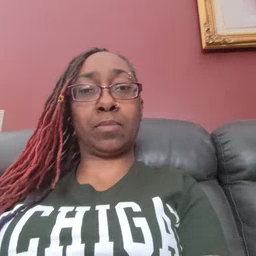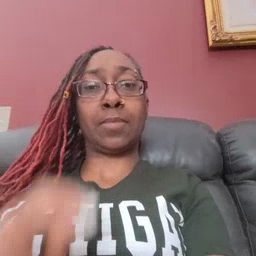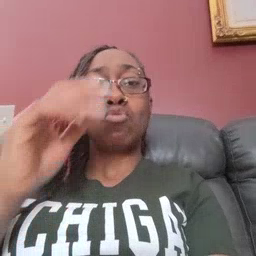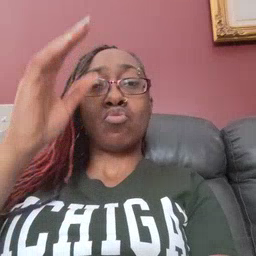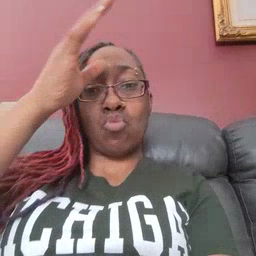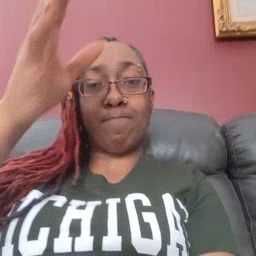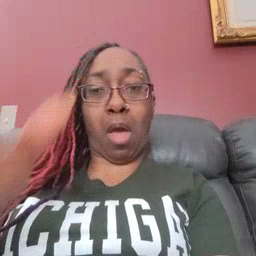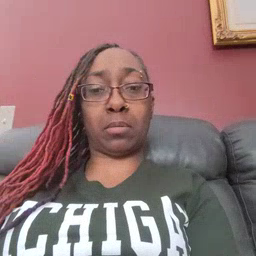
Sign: grandpa